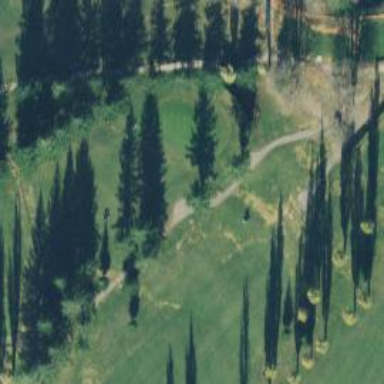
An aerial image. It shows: Pathway for golfing.